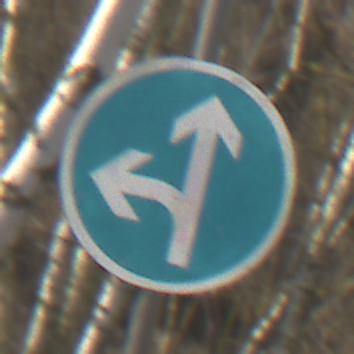
Verkehrszeichen: VorgeschriebeneFahrtrichtungGeradeausOderLinks
Umgebung: Outdoor, Nature
Tageszeit: MorningAfternoon
Wetter: Clear
Licht: Natural
Jahreszeit: Winter
Kontrast: HighContrast